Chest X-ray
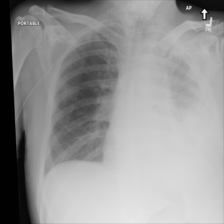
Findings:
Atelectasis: negative
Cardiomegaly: negative
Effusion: negative
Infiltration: negative
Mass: negative
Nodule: negative
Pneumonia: negative
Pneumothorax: negative
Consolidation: negative
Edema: negative
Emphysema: negative
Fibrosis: negative
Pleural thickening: negative
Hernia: negative